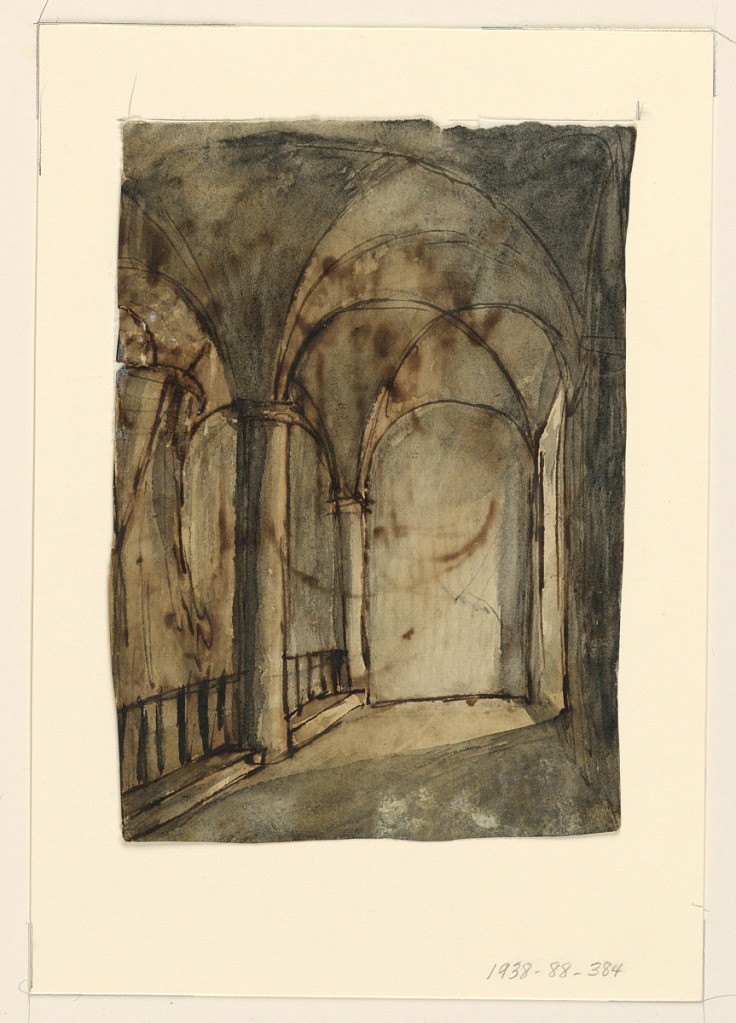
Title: Stage Design, Vaulted Church Interior
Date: early 19th century
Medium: Pen and bistre ink, brush and wash on paper
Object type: Drawing
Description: Horizontal rectangle. Church interior with vaulted ceilings. Verso: figures in church beneath high vaults.